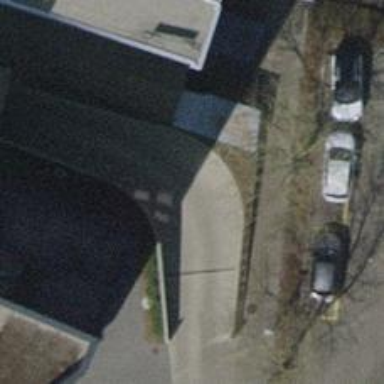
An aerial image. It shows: Driveway made of paving stones.